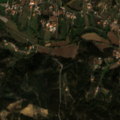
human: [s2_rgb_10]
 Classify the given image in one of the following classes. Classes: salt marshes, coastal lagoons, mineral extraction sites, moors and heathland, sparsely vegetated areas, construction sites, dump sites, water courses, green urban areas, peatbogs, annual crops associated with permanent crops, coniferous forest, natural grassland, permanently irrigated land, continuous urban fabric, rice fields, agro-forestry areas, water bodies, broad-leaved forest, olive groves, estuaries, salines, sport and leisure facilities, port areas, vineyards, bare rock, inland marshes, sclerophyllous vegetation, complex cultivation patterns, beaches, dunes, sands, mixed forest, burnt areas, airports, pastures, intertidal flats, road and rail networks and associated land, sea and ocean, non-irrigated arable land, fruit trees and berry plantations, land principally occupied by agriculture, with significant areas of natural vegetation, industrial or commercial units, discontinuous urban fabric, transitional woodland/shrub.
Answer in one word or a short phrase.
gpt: discontinuous urban fabric, permanently irrigated land, complex cultivation patterns, land principally occupied by agriculture, with significant areas of natural vegetation, broad-leaved forest